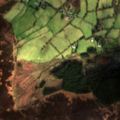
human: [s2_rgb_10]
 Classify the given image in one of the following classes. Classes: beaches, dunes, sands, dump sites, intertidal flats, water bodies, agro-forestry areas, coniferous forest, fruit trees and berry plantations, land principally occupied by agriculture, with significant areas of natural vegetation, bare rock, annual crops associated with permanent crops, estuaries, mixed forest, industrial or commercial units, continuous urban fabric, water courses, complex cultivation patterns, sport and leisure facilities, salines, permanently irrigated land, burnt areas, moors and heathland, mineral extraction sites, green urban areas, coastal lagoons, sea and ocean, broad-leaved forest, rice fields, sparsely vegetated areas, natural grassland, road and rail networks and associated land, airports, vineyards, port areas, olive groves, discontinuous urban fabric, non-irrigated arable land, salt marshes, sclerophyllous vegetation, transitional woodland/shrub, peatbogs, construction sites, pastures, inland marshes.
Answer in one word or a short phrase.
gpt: pastures, coniferous forest, moors and heathland, peatbogs